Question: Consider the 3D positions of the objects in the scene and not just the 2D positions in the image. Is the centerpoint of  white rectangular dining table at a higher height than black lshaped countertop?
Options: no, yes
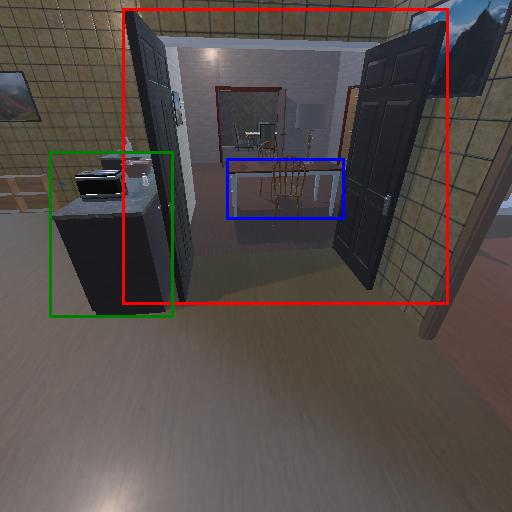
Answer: no